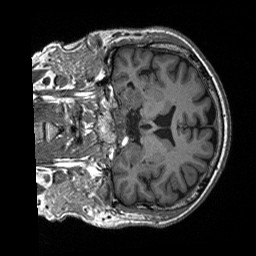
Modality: T1w
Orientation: coronal
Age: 69
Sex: male
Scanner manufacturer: siemens
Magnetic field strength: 3 T
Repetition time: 2.4 s
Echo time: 0.00226 s